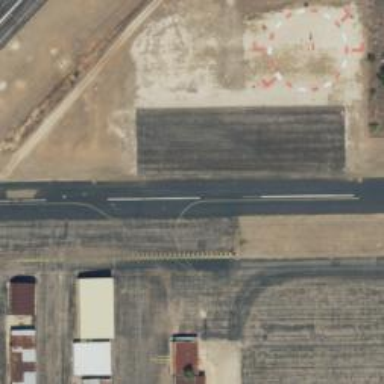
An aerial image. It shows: Asphalt runway at the airport.